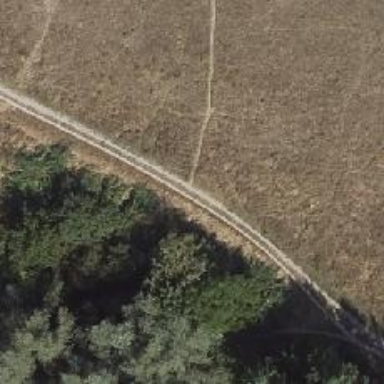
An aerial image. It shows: Ground path.